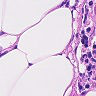
Metastatic tissue present: no